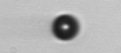
Label: bead